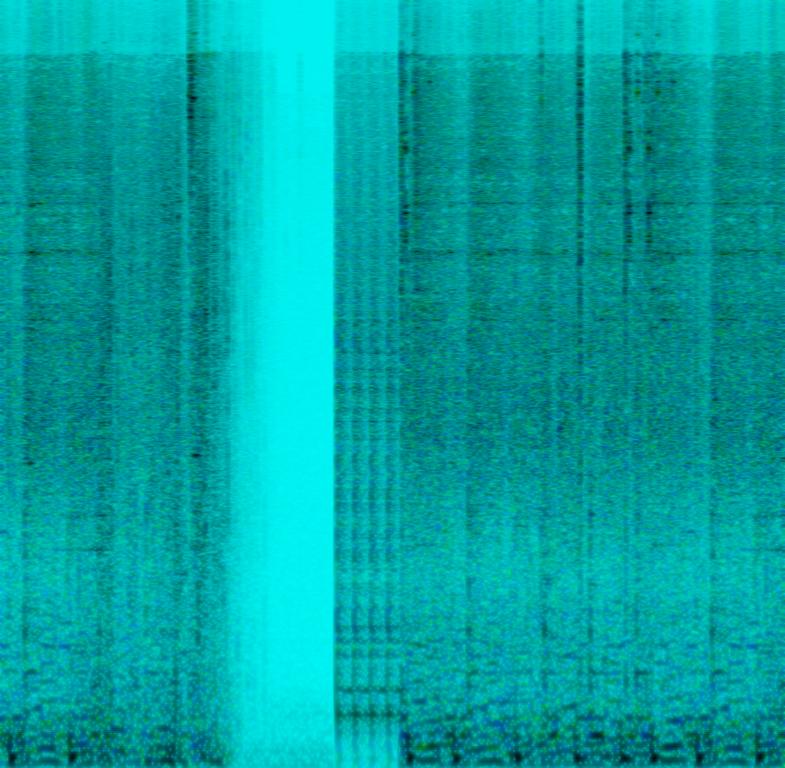
The low quality recording features a classical song that consists of arpeggiated, soft piano melody, wide sustained string melody and a tom hit at the very beginning of the recording. The song is slowly fading in, by which we can conclude that it is an intro section of the song. It sounds cinematic, emotional, soft, mellow and passionate.